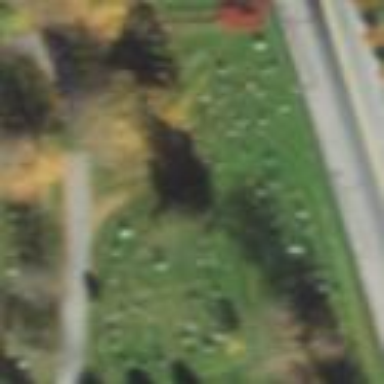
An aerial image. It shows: Sector in the cemetery.